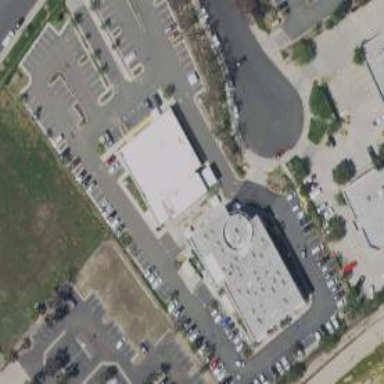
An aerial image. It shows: Pharmacy.